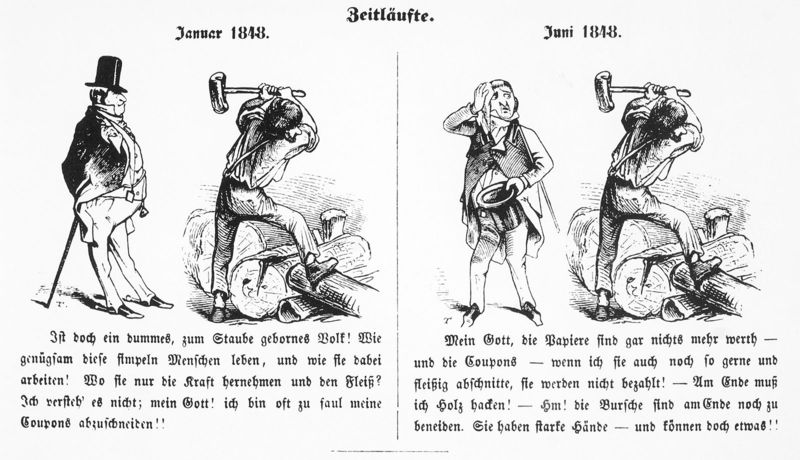
Titel: Aufruhr auf dem Waldenburger Schloß
Schlagwörter: männer, zeichnung, zylinder, reich, schrift, arbeiter, frack, karikatur, deutsch, druck, schwarzweiß, text, jahr, zeitläufte, 1848, kahreszahl, zeitläufe